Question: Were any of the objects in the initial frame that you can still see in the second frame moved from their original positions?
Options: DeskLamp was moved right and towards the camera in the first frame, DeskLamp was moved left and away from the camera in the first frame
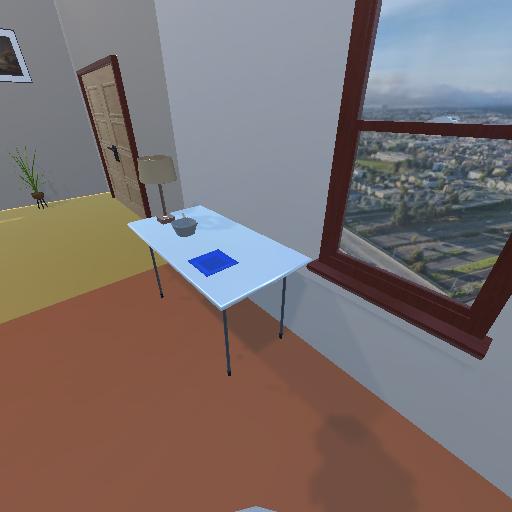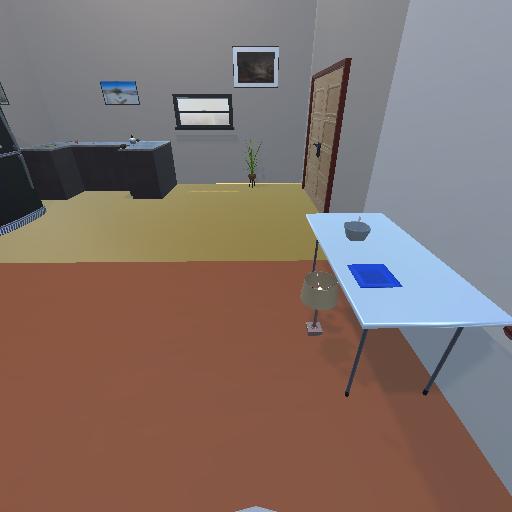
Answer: DeskLamp was moved right and towards the camera in the first frame